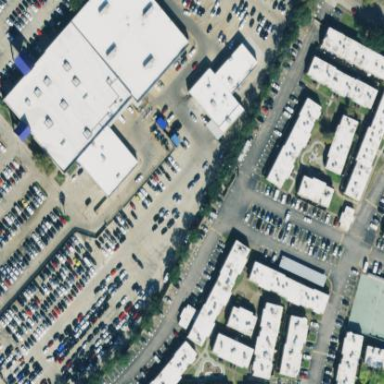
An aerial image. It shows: Building housing car shop.